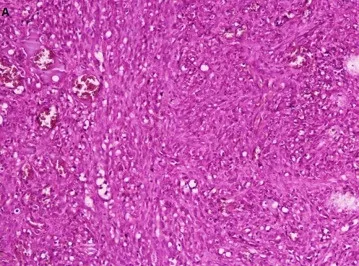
HEX Obj 20 Double mesenchymal and vascular proliferation. Made of fascicular spindle cells in nuclei bloated with some cytonuclear atypia, and ,dilated vessels with a thickened.
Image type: pathology (h&e)